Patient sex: F
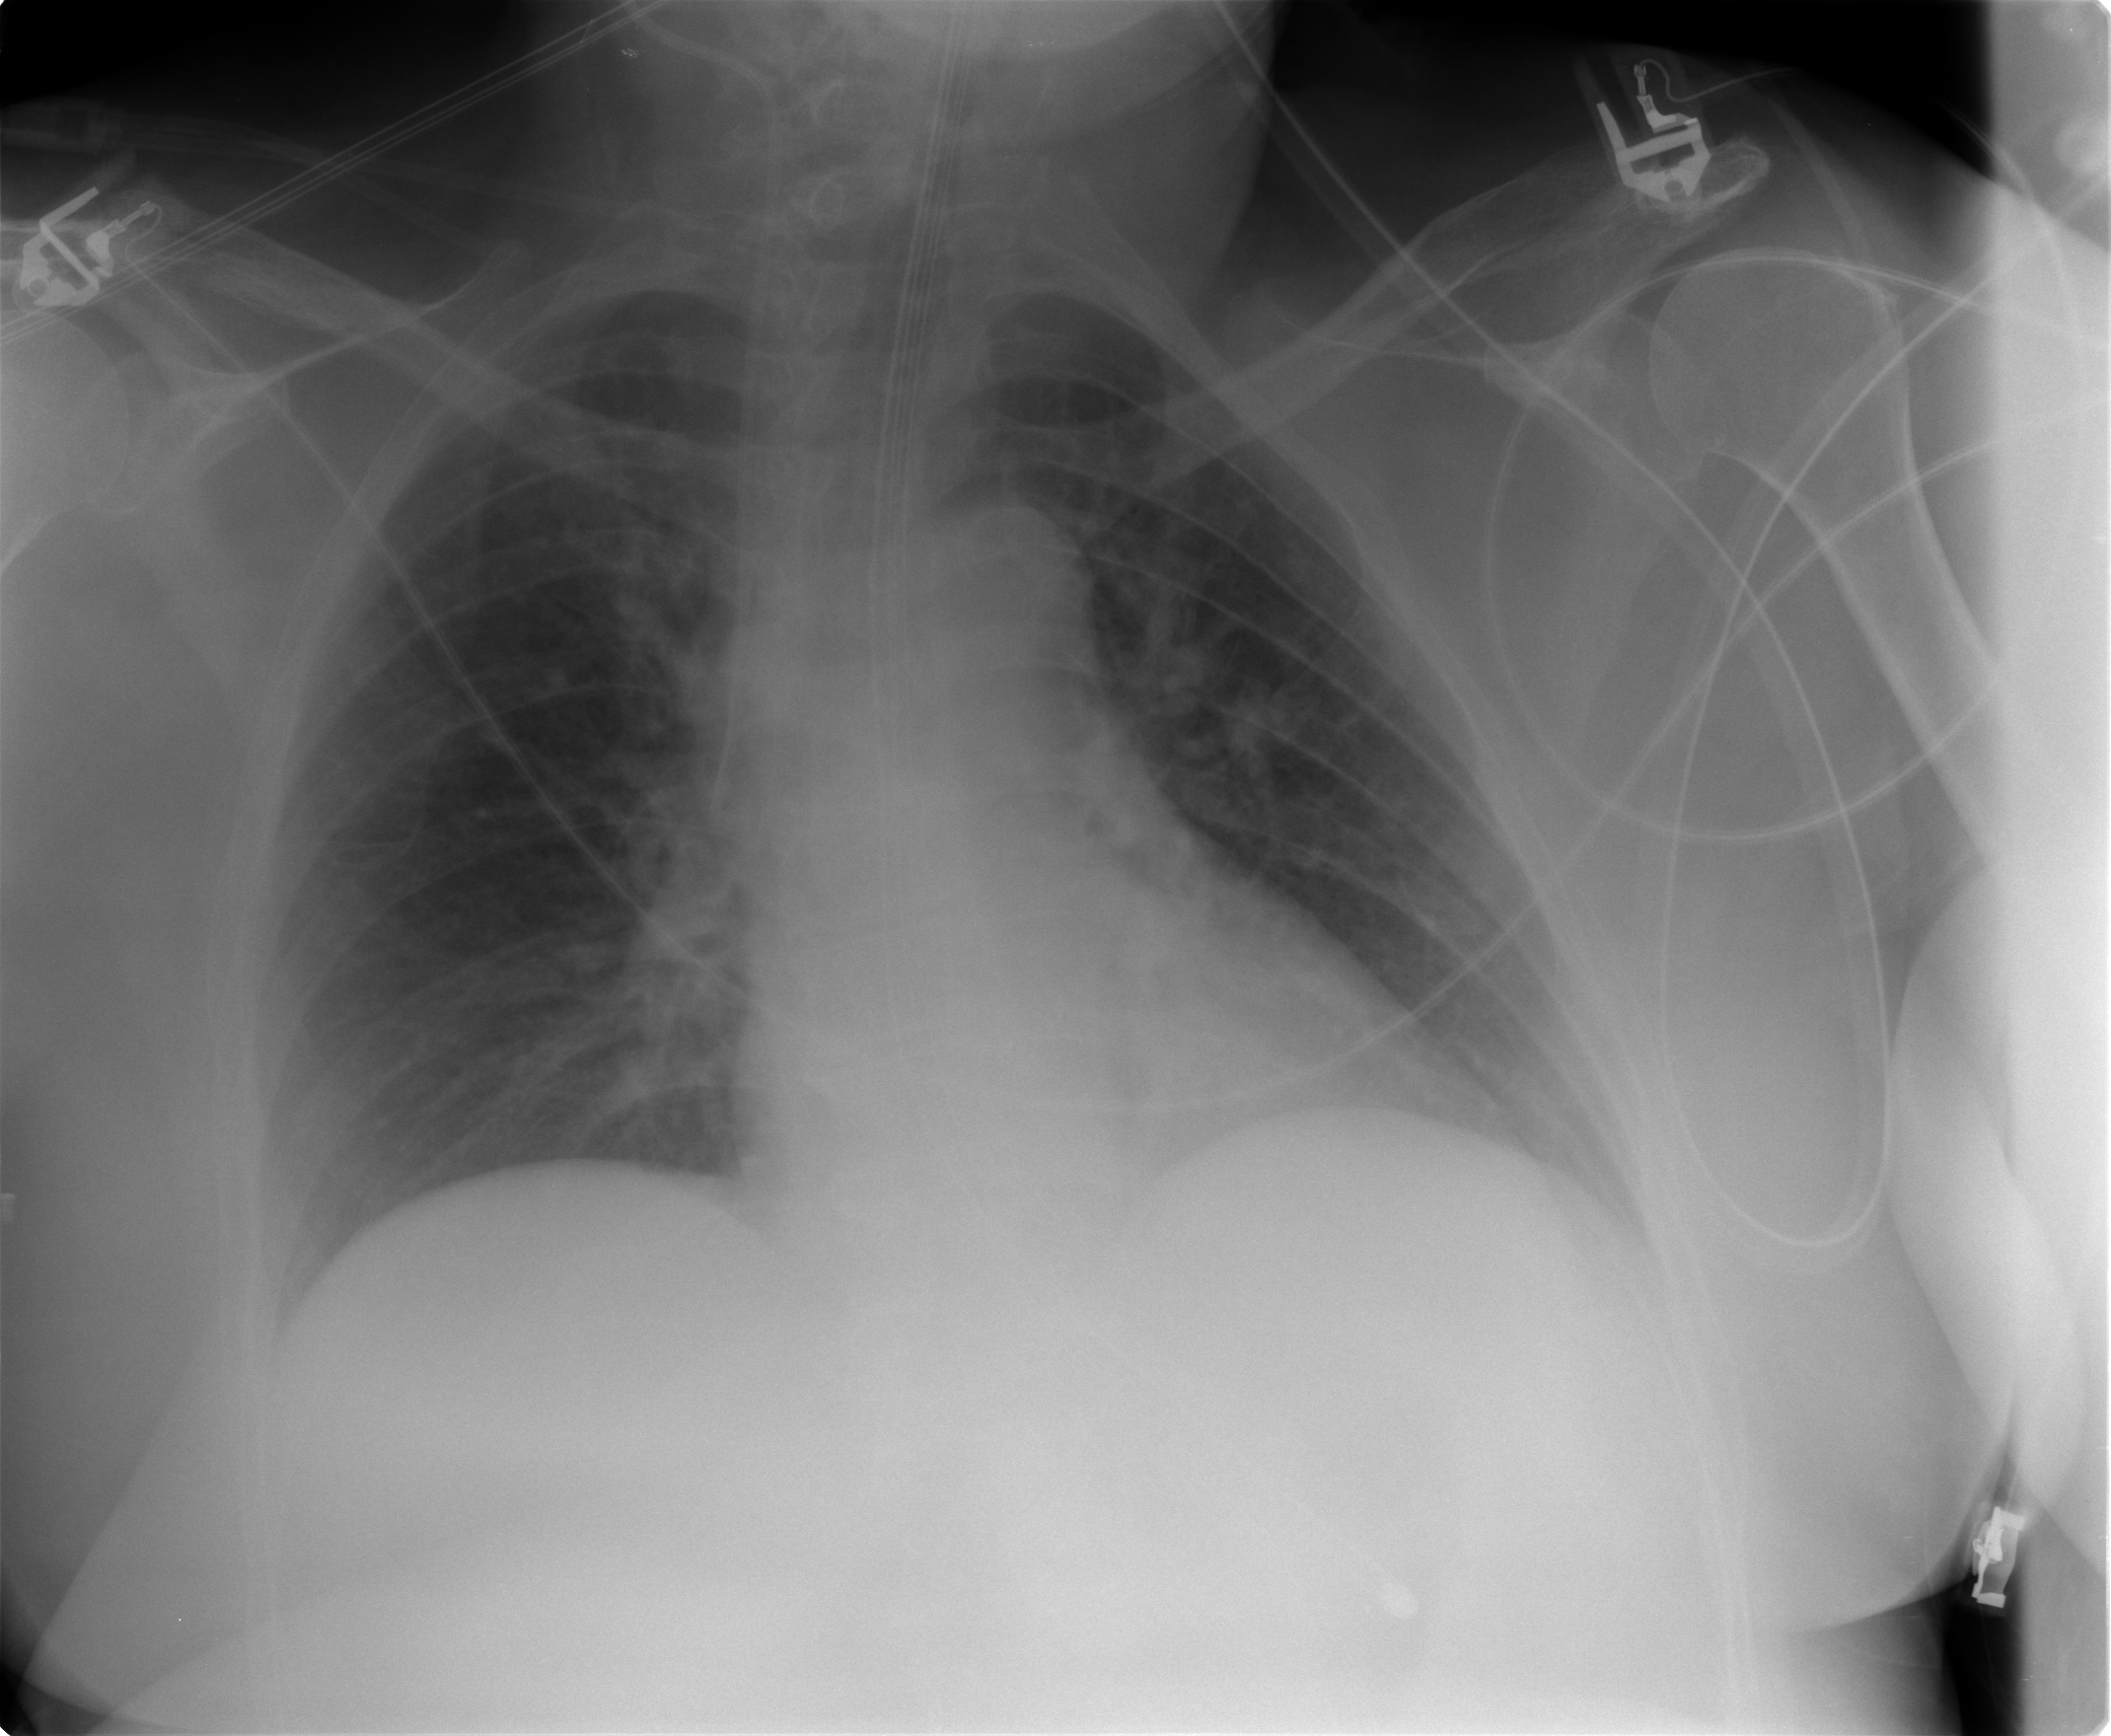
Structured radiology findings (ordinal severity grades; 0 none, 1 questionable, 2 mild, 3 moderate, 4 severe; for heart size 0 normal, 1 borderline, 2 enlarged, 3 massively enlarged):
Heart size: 0
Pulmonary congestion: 2
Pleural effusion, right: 0
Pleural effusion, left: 0
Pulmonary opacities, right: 0
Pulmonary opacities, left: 0
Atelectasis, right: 0
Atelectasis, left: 0